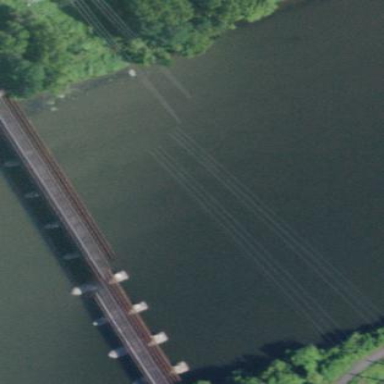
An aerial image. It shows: Man-made bridge.